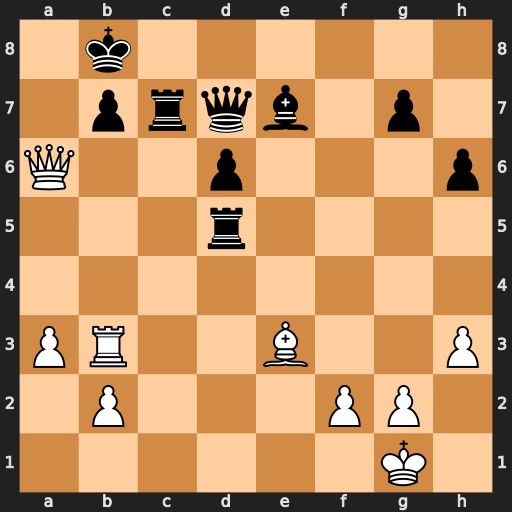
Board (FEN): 1k6/1prqb1p1/Q2p3p/3r4/8/PR2B2P/1P3PP1/6K1
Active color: w
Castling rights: -
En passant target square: -
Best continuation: Qa7+ Kc8 Qa8#